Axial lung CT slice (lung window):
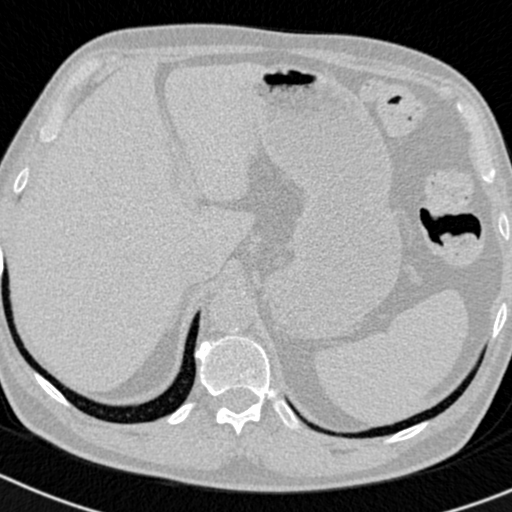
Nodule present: no